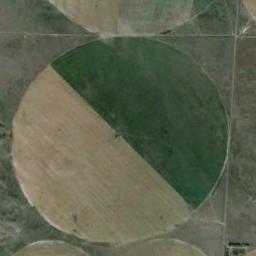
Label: circular_farmland